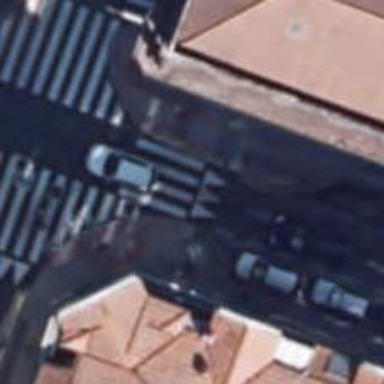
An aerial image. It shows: Marked crossing on the road.